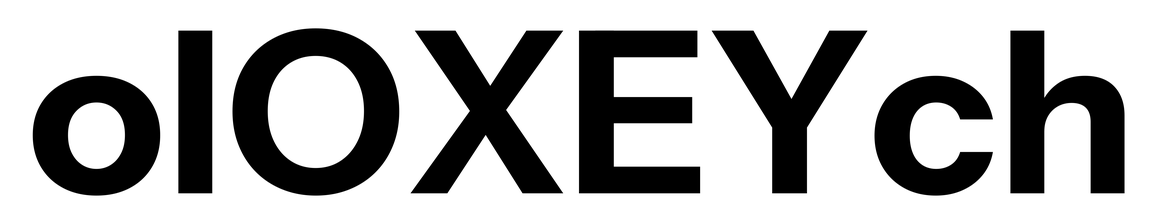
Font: InstrumentSans_Bold